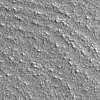
Atmospheric dust classification: not_dusty